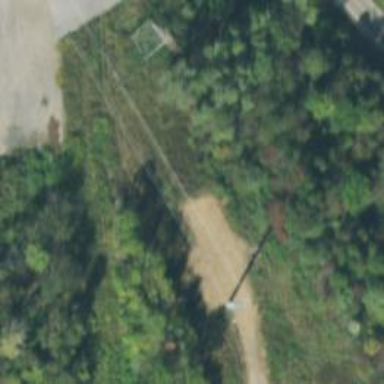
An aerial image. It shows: Lattice structure tower used for power transmission.